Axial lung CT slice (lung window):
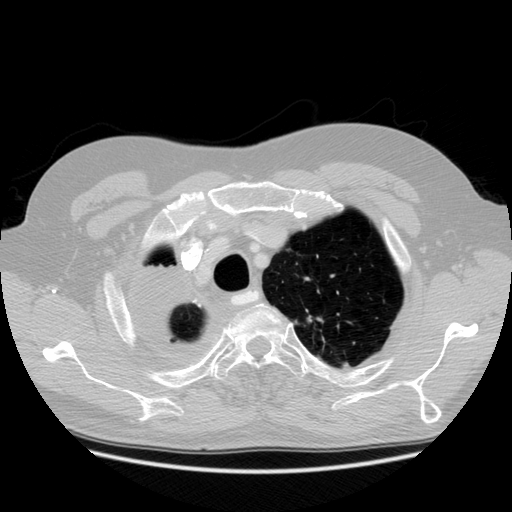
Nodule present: no